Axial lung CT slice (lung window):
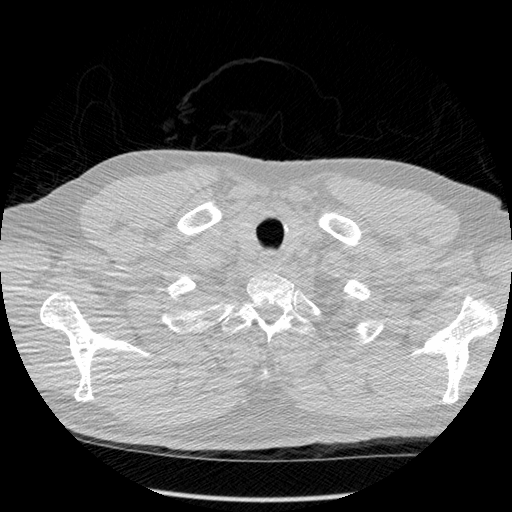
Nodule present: no